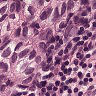
Metastatic tissue present: yes